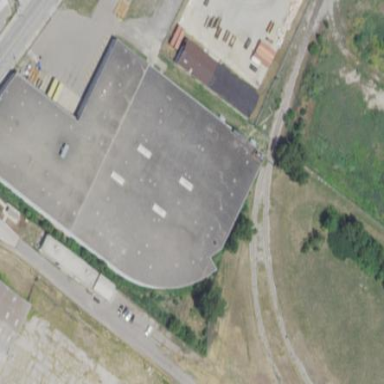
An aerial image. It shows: Warehouse building.